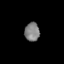
Tissue: skin
Cell type: Epithelial cells
Senescence score: 0.1492
Nuclear area (px): 275
Mean DAPI intensity: 126.375